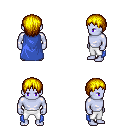
a pixel art fantasy rpg character, male body template, dark elf, purple skin, blue cape, white pants, blonde plain hairstyle, four views (front, back, left, right), 2x2 character sprite sheet, small pixel art, hard edges, no anti-aliasing